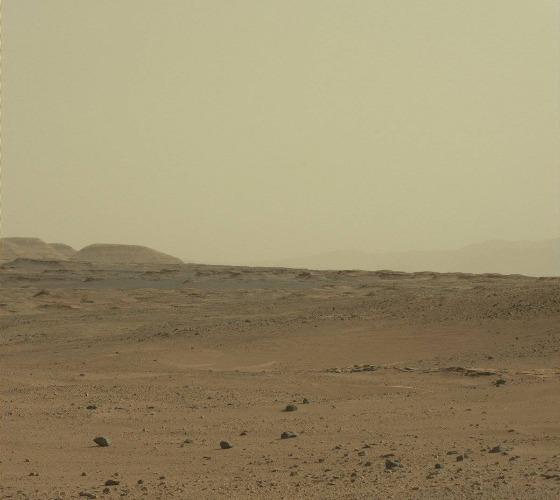
Terrain classes present: Gravel / Sand / Soil, Rock, Sky / Distant Mountains